Question: I just recently found out how to add an icon to a win32 project after I tried it out the base icon on my application worked fine but when I open the application the actual 16x16 icon in the top left corner is a question mark in a bubble
the odd thing is when I accidently forgot to put -mwindows in my compile code the cmd window had the icon I intentenally wanted for my window
does this make sense
heres a bit of code
'''
wc.hIcon = LoadIcon(NULL, MAKEINTRESOURCE(THEICON));
'''
and
'''
wc.hIconSm = LoadIcon(NULL, MAKEINTRESOURCE(THEICON));
'''
maybe a visual aid will help
P.S. If any one is felling generous I don't have the privilege to create new tags but can someone add 'icon'
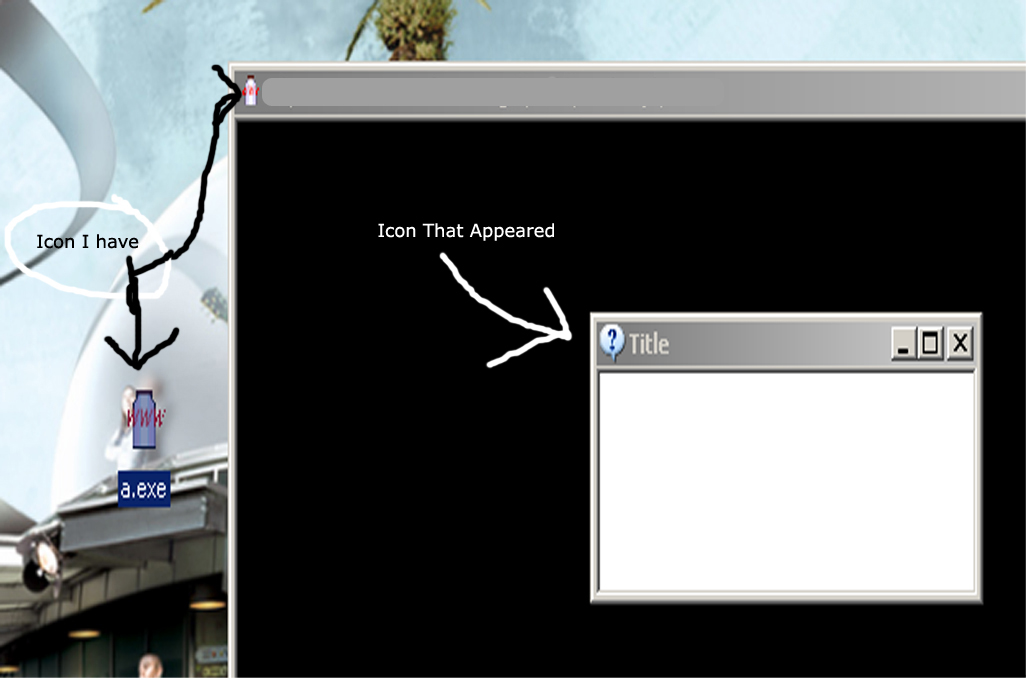
Answer: Windows uses the "first" icon resource as . This icon is displayed by Windows Explorer and e.g. a console window, but is not used automatically for windows that you create. Note: as I recall the definition of "first" has varied or was never well-defined in the first place, but typically icon with lowest id (check it out if that turns out to be wrong).
You provide very little code but it seems as if you're providing the correct icon to an API-level window class. However, using 'NULL' as the module handle means load a . Replace that 'NULL' with 'GetModuleHandle( 0 )' (if I recall correctly, check).
Much more can't be said without seeing more complete code.
Cheers & hth.,